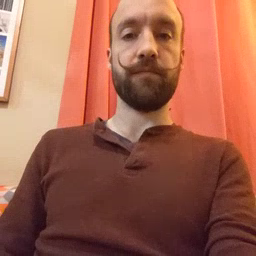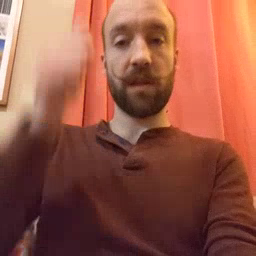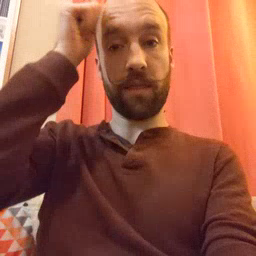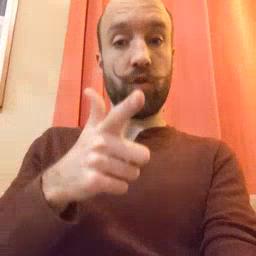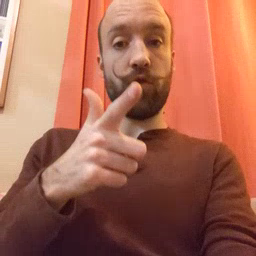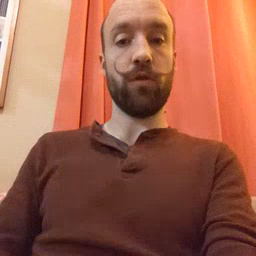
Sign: brother